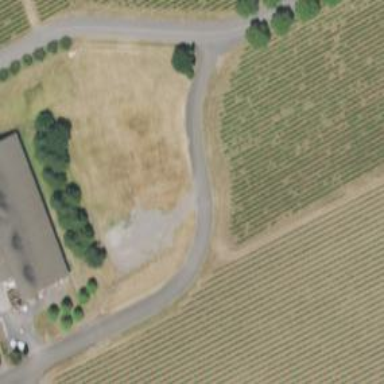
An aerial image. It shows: Vineyard growing wine grapes.